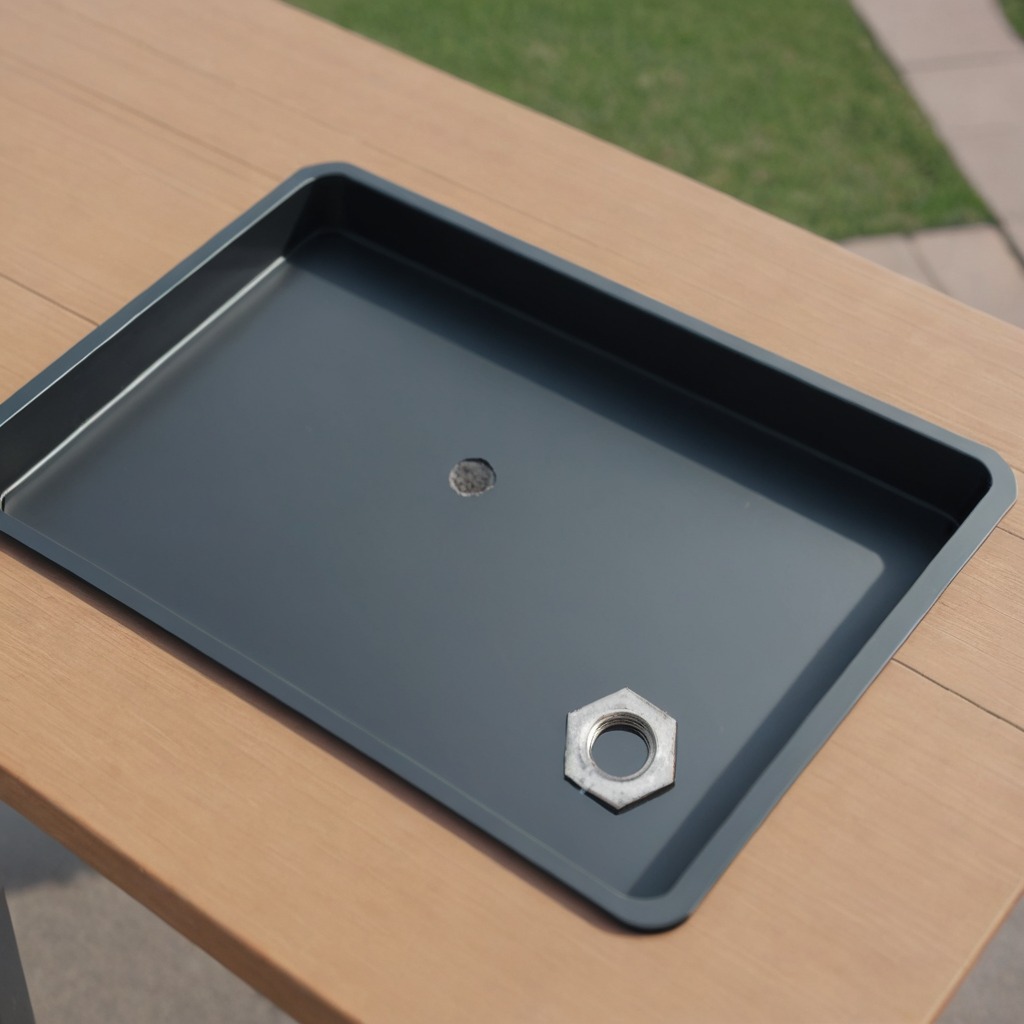
A metal nut is lying on the textured surface of a clean utility table in a temporary outdoor tool station.